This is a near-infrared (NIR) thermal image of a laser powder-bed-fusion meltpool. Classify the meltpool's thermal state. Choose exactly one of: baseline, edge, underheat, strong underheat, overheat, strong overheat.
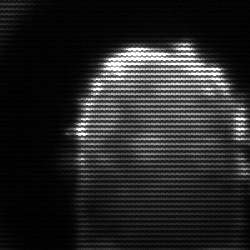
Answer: baseline